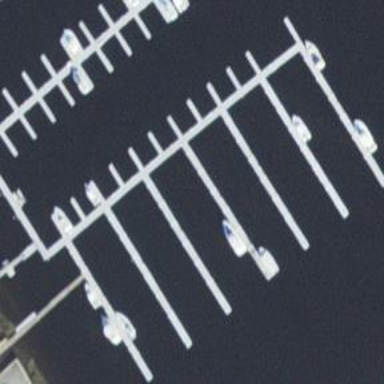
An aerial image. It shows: Man-made pier.